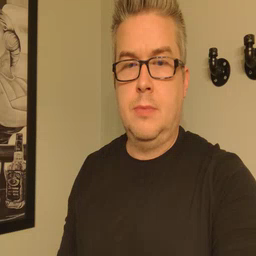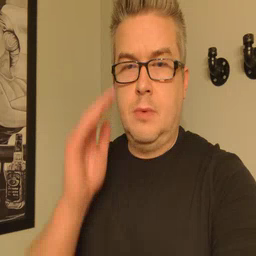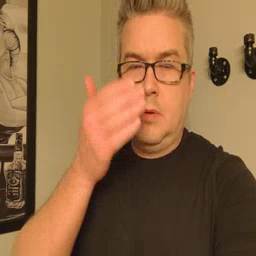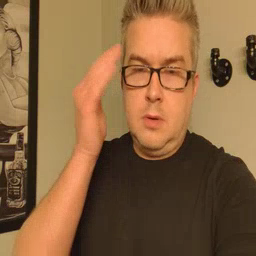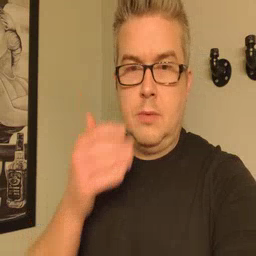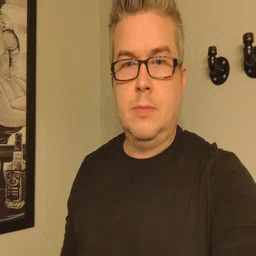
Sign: sleepy